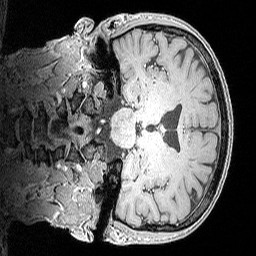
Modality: MP2RAGE
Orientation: coronal
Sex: male
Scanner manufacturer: siemens
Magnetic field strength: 3 T
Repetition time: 5 s
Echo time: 0.00292 s